Question: ## Example
I basically need something close to :

## Existing Libraries
I already tried <URL>.
## Implementation
If there aren't any other usable timeline libraries, do you have any ideas
Is using a good idea?
Won't there be some ? (due to the fact that GWT already uses a lot of tables for the layouts and it takes some time until the browser renders the page).
---
## EDIT
## Final decision
I reviewed GWT Simile Timeline, but it doesn't do what I want and besides that the documentation is not finished and it seems to me that the project is discontinued.
I'll follow <URL>.
## Open to suggestions
If there are any other suggestions I'm open to them...
---
## ANOTHER EDIT
Is it better if I use for this type of things? I saw that it allows me to use any type of widget (but I think it has performance issues). I want to have up to 100-150 widgets on the timeline. Will performance be affected by this number of widgets?
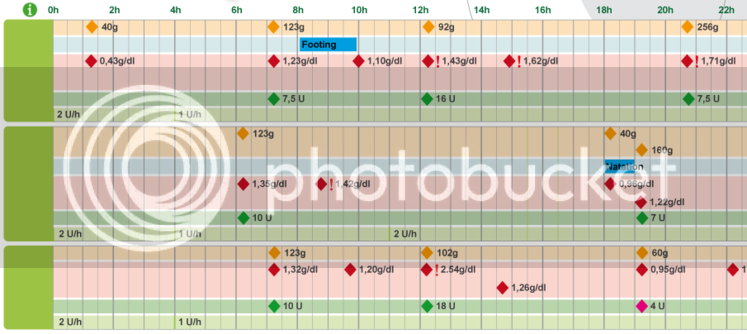
Answer: Implementing a timeline with the Grid Widget would bring a lot of performance issues ( since a grid consists of widgets, which bring some overhead)
You might want to take a look into cellTable to see how bulkrendering is done.
Basically it renders the html as a string an sets it with SetInnerHTML. Event Handling is only done once on the root element. If you want to your own timeline this is a good starting point.